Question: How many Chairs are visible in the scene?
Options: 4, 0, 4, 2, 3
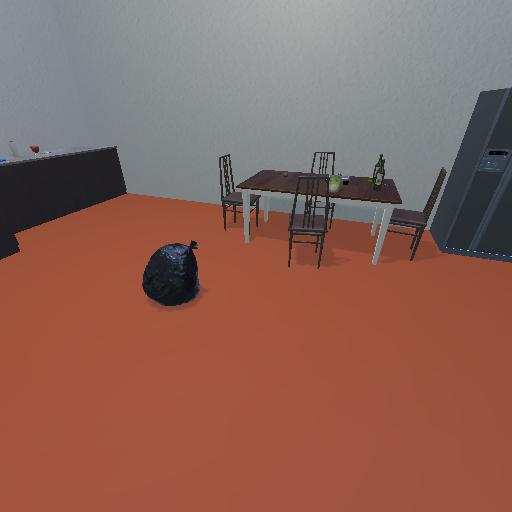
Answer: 4